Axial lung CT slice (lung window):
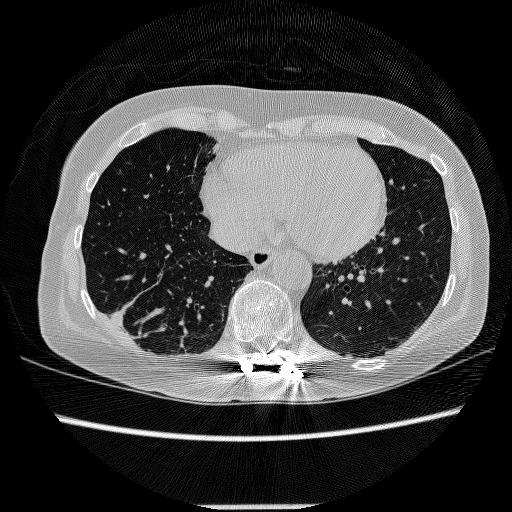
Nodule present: no